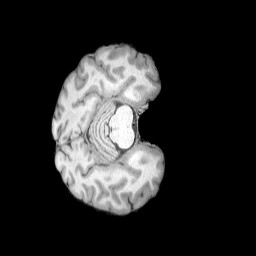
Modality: T1w
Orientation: axial
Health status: healthy